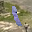
Label: 1